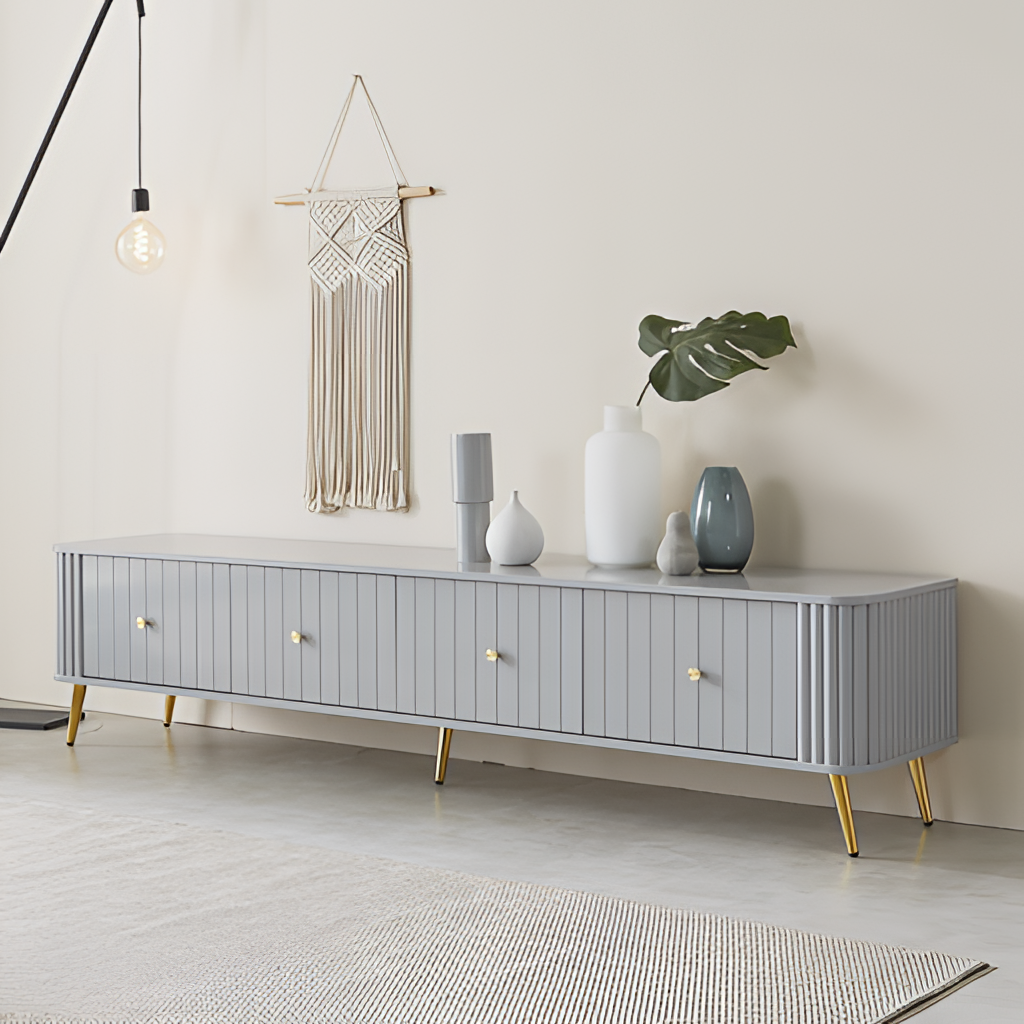
gray wood console table, living room, paint wallpaper, with solid pattern, gray tile flooring, with large square pattern, modern